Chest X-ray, AP view. Patient: 59 years old, sex F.
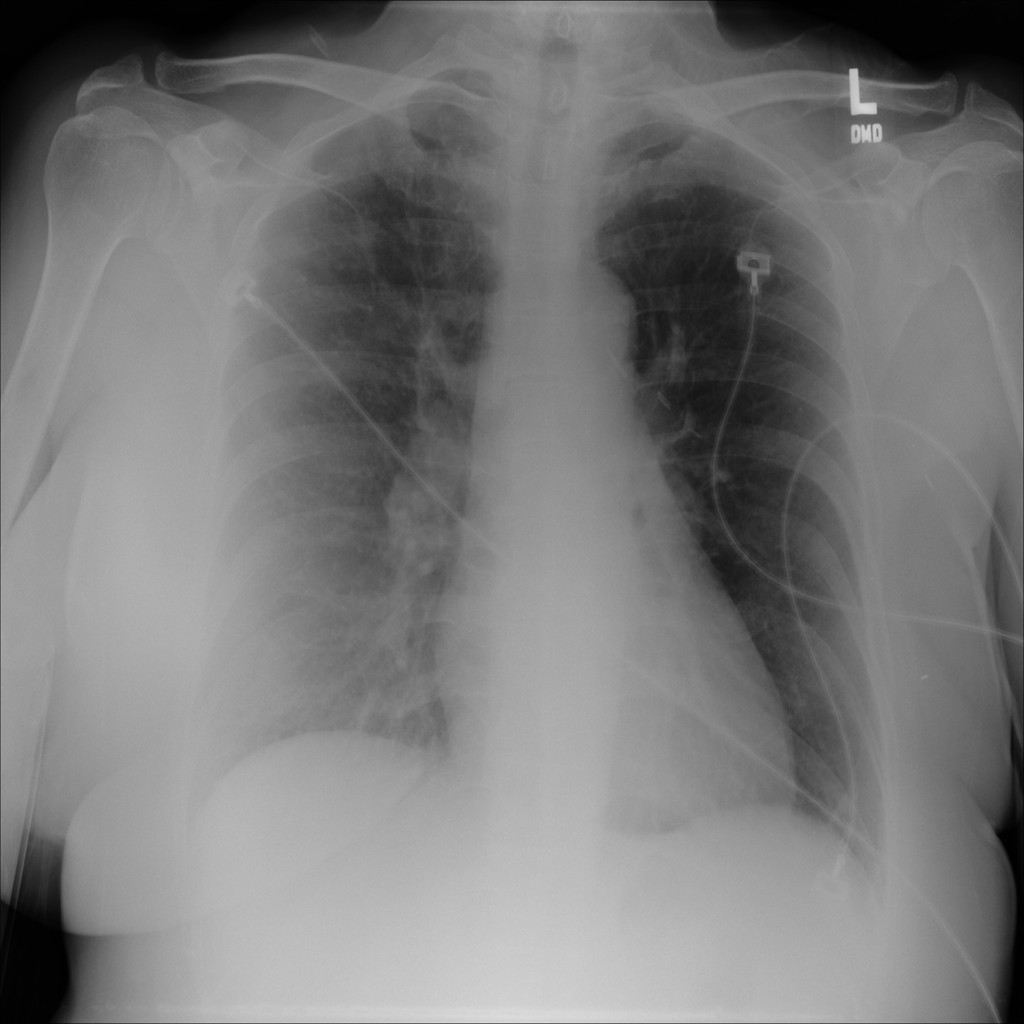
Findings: Pneumothorax